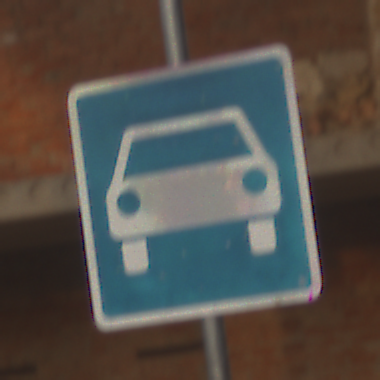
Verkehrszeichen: Kraftfahrstrasse
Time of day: SunriseSunset
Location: Roofed (Suburban)
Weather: Clear
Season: NotSpecified
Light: Natural